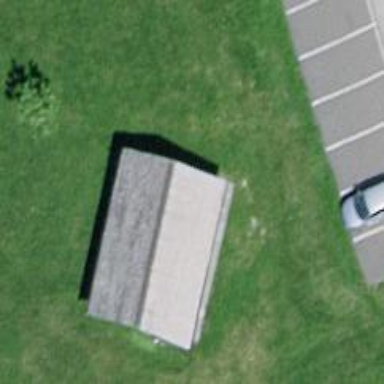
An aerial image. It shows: Shelter.